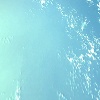
Label: water